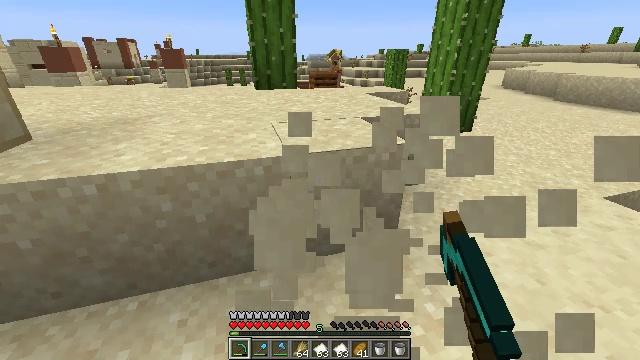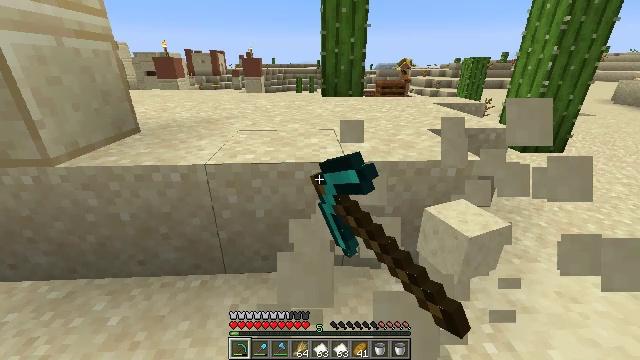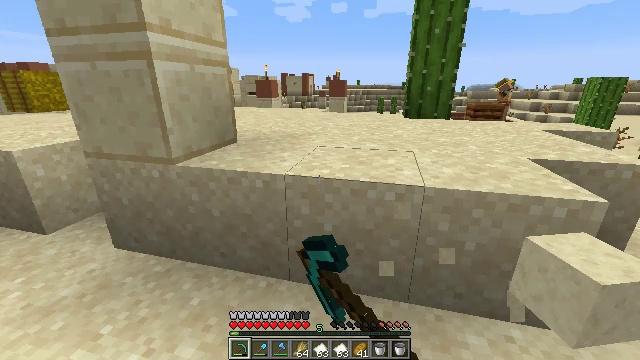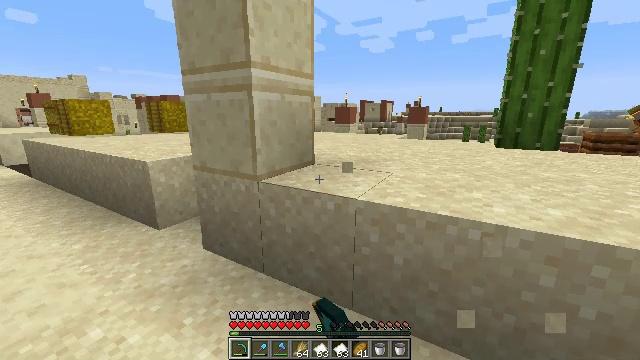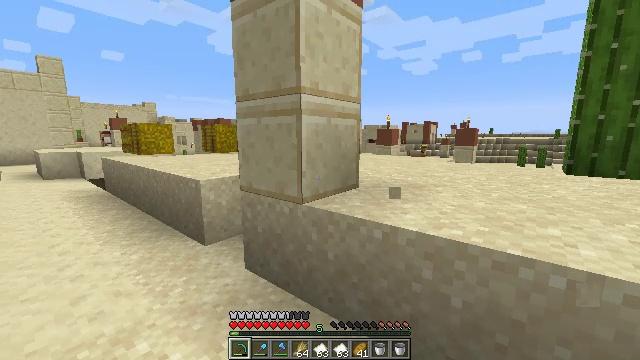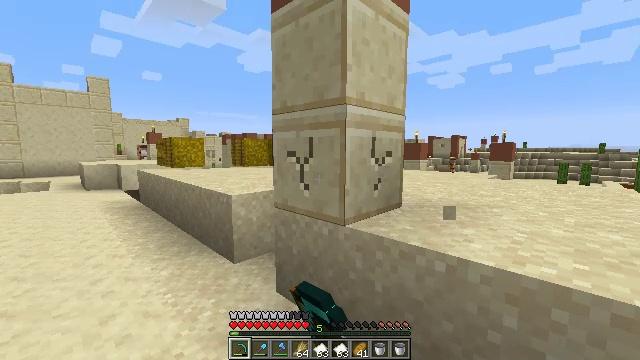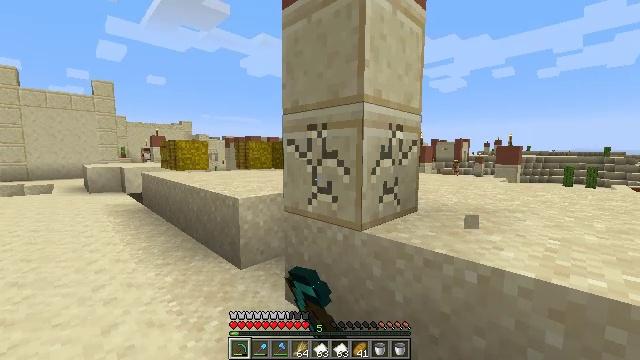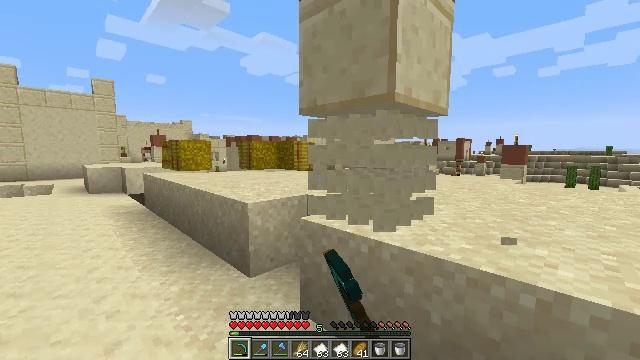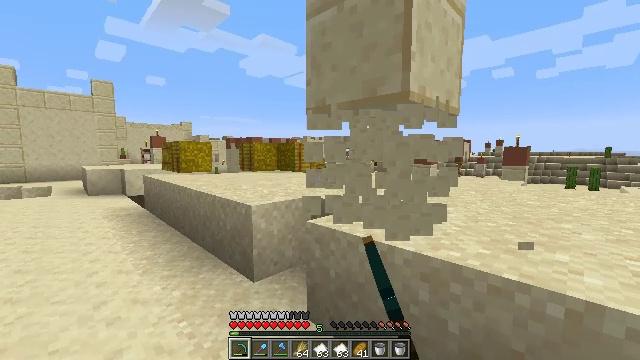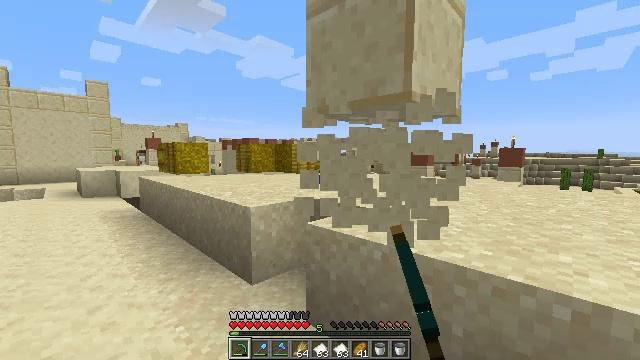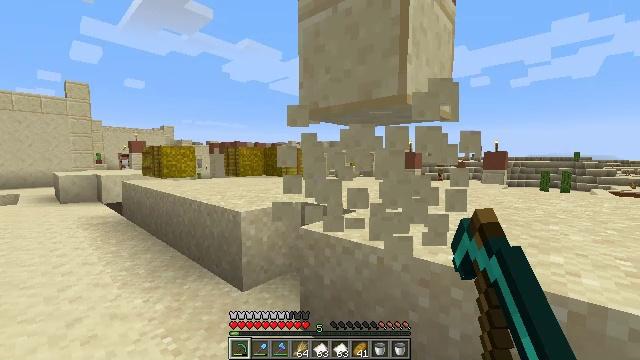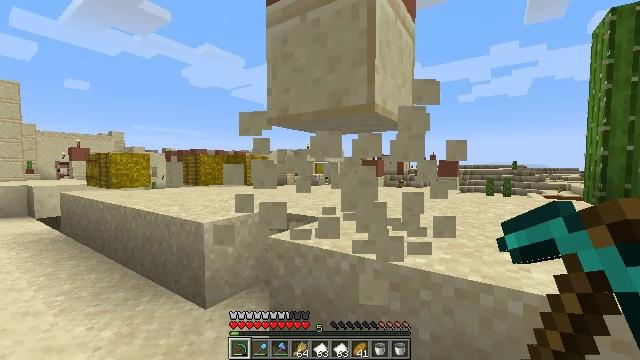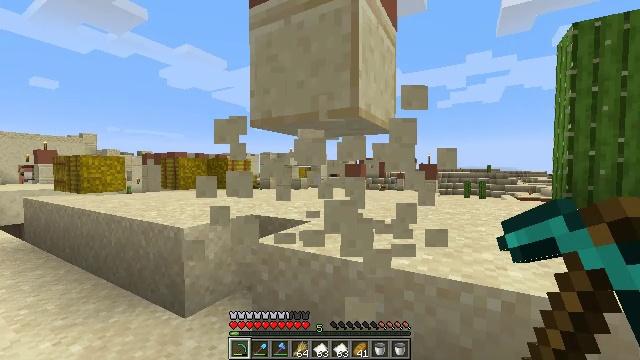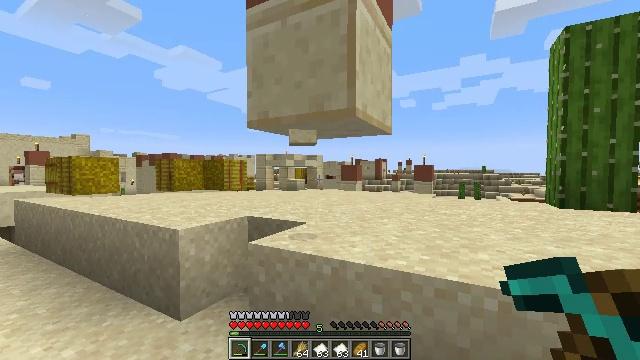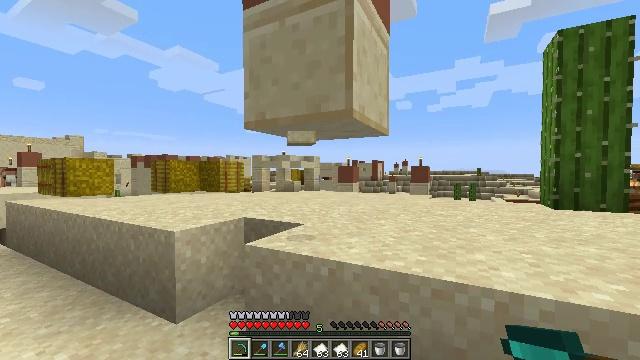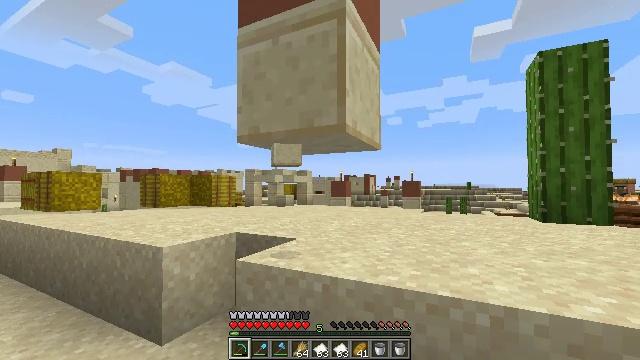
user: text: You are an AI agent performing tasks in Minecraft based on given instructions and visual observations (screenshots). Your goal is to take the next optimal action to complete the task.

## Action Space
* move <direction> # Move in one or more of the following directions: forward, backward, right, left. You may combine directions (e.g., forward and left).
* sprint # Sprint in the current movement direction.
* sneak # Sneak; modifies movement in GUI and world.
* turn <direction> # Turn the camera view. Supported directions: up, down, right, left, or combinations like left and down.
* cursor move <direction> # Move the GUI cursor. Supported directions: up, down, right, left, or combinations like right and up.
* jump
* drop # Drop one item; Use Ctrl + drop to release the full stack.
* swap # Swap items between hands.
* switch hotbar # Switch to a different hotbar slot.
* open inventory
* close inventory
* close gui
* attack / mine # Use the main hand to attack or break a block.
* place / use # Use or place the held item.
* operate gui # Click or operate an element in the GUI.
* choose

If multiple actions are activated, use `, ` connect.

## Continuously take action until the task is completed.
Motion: motion action
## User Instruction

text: Dig up some cut sandstone blocks.
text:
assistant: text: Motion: turn left and up, attack / mine
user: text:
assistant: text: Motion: turn left and up, attack / mine
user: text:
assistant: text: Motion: move forward and move left, turn left and up, attack / mine
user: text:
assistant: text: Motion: move forward and move left, turn left and up, attack / mine
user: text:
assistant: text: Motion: move forward and move left, turn left and up, attack / mine
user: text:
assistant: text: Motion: move forward and move left, attack / mine
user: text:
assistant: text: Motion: move forward and move left, attack / mine
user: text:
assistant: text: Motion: attack / mine
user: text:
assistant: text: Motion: attack / mine
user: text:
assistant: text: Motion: turn right, attack / mine
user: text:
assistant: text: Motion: turn right and up, attack / mine
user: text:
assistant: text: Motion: turn right, attack / mine
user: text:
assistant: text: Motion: attack / mine
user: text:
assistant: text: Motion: attack / mine
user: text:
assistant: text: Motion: turn right and up, attack / mine
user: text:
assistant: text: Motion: turn right and up, attack / mine
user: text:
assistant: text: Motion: turn up, attack / mine
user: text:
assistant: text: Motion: turn up, attack / mine
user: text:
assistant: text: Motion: attack / mine
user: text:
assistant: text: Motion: attack / mine
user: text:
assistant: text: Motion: attack / mine
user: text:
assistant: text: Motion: attack / mine
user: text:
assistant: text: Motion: attack / mine
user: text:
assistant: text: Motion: attack / mine
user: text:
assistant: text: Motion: attack / mine
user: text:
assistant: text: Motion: attack / mine
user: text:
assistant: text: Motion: attack / mine
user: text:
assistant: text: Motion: turn up, attack / mine
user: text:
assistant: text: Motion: attack / mine